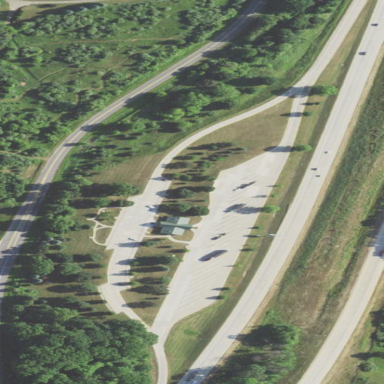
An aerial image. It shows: Rest area along the road.